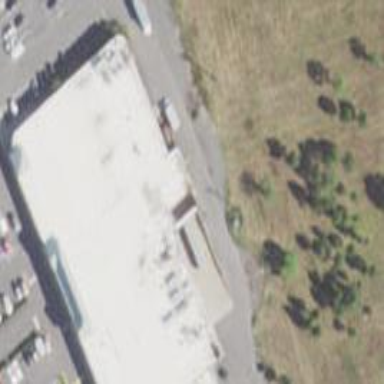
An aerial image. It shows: Building.